Question: >
<URL>
I am trying to create a table in my .php document which is populated with values from a table in a database. but i cannot get it to work.
Firstly it is not deleting values when there are more than 1 row (There can only ever be 1 item on that particular day)
Secondly if there is no data for a particular day it just puts it into the cell before it, meaning it is on the wrong day.
Here is the code:
'''
<?php
if(!empty($_POST['recipe'])) {
$week = mysql_real_escape_string($_POST['week']);
$day = mysql_real_escape_string($_POST['day']);
$mealtime = mysql_real_escape_string($_POST['mealtime']);
$recipe = mysql_real_escape_string($_POST['recipe']);
$check = mysql_query("SELECT * FROM menu WHERE dayid = '".$day."' AND mealtimeid = '".$mealtime."'");
if(mysql_num_rows($check) == 1) {
mysql_query("DELETE FROM menu WHERE mealtimeid = '".$mealtime."' AND dayid = '".$day."'");
$success = mysql_query("INSERT INTO menu (weekid, dayid, mealtimeid, recipeid)
VALUES('".$week."', '".$day."', '".$mealtime."', '".$recipe."')");
if($success) {
echo "<h1>Success</h1>";
echo "<p>Your recipe was successfully added.</p>";
}
else {
echo "<h1>Error</h1>";
echo "<p>Sorry there was a problem, please try again.</p>";
}
}
else {
$success = mysql_query("INSERT INTO menu (weekid, dayid, mealtimeid, recipeid) VALUES('".$week."', '".$day."', '".$mealtime."', '".$recipe."')");
if($success) {
echo "<h1>Success</h1>";
echo "<p>Your recipe was successfully added.</p>";
}
else {
echo "<h1>Error</h1>";
echo "<p>Sorry there was a problem, please try again.</p>";
}
}
}
if(!empty($_POST['selectweek'])) {
$selectweek = mysql_real_escape_string($_POST['selectweek']);
function ouptutMeal($selectweek, $mealtime, $mealname) {
$sqlmeasurement2 = mysql_query("SELECT title, dayid
FROM recipe
JOIN menu ON recipe.recipeid = menu.recipeid
WHERE menu.weekid = '$selectweek'
AND menu.mealtimeid = '$mealtime'
ORDER BY dayid");
echo "<br/>
<table>
<td></td>
<td><strong>Monday</strong></td>
<td><strong>Tuesday</strong></td>
<td><strong>Wednesday</strong></td>
<td><strong>Thursday</strong></td>
<td><strong>Friday</strong></td>
<td><strong>Saturday</strong></td>
<td><strong>Sunday</strong></td>
<tr>
<td><strong>$mealname</strong></td>";
while($info2 = mysql_fetch_array( $sqlmeasurement2 )) {
if(empty($info2['dayid'])) {
echo '<td></td>';
}
elseif($info2['dayid'] == '1') {
echo '
<td>', $info2['title'], '</td>';
}
elseif($info2['dayid'] == '2') {
echo '
<td>', $info2['title'], '</td>';
}
elseif($info2['dayid'] == '3') {
echo '
<td>', $info2['title'], '</td>';
}
elseif($info2['dayid'] == '4') {
echo '
<td>', $info2['title'], '</td>';
}
elseif($info2['dayid'] == '5') {
echo '
<td>', $info2['title'], '</td>';
}
elseif($info2['dayid'] == '6') {
echo '
<td>', $info2['title'], '</td>';
}
else {
echo '
<td>', $info2['title'], '</td>';
}
}
echo '</tr>
</table>';
}
ouptutMeal($selectweek, 1, 'Breakfast');
ouptutMeal($selectweek, 2, 'Lunch');
ouptutMeal($selectweek, 3, 'Evening Meal');
ouptutMeal($selectweek, 4, 'Pudding');
ouptutMeal($selectweek, 5, 'Supper & Snacks');
}
}
else {
?>
'''
This is the form it gets the data from:
'''
<form method="post"
action="">
<fieldset>
<label for="week">Select Week:</label> <select name="week">
<option value="0">
Select Week<?php echo $item; ?>
</option>
</select> <label for="day">Select Day:</label> <select name=
"day">
<option value="0">
Select Day<?php echo $item2; ?>
</option>
</select><br />
<br />
<label for="mealtime">Select Meal Time:</label> <select name=
"mealtime">
<option value="0">
Select Meal Time<?php echo $item3; ?>
</option>
</select><br />
<br />
<label for="recipe">Select Recipe:</label> <select name="recipe">
<option value="0">
Select Recipe<?php echo $item4; ?>
</option>
</select> <input type="submit"
id="login-submit"
value="Add to Menu" />
</fieldset>
</form>
<form method="post"
action="">
<label for="selectweek">Select Week:</label> <select name=
"selectweek">
<option value="0">
Select Week<?php echo $item; ?>
</option>
</select> <input type="submit"
id="login-submit"
value="View Menu" />
</form>
'''
 -- The item on the end is meant to be on Sunday but is behind because a previous day does not have a item. How would i make that item go to Sunday, while keeping a gap where the other item isn't.
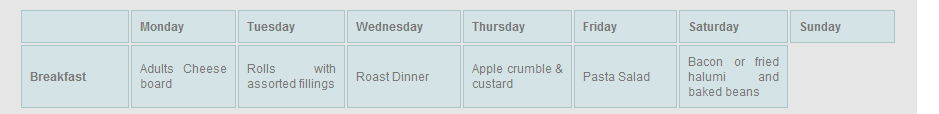
Answer: Use if to check if value is empty or not. Some thing like this.
'''
if($info2['dayid'] == "") {
echo '<td>&nbsp;</td>';
}
'''
it will fill it properly, without disturbing it layout.
Hope this helps.